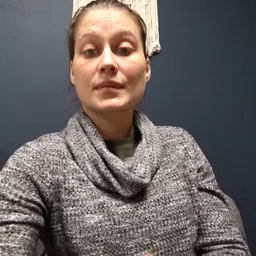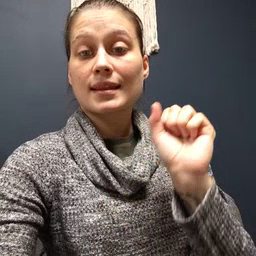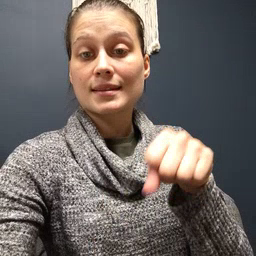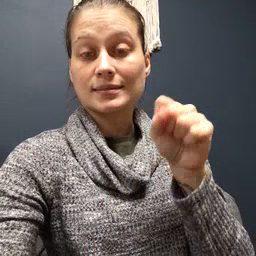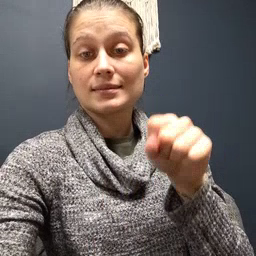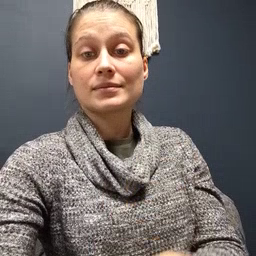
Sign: yes